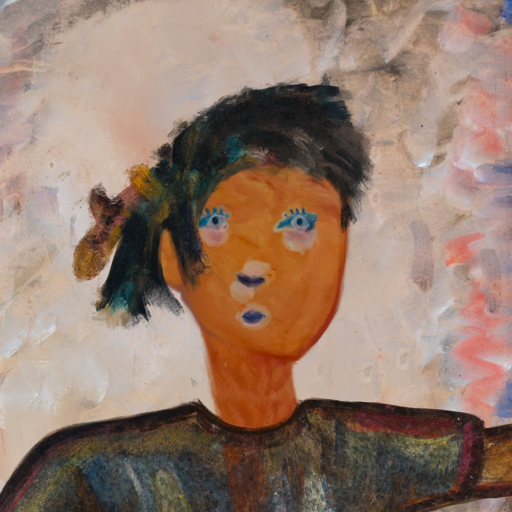
Background: Roy_Bahadur, Head And Neck Front: Pious_Lady, Face Front: Hill_Girl, Bust: Mosgoul, Hair Front: Pipe, Head Accessory: Blank, Second Necklace: Blank, Necklace: Blank, Baby: Blank